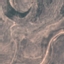
Land use / land cover class: HerbaceousVegetation